Question: Today I was trying to implement an in-app purchase to my app. I was trying to follow the tutorial from google and it was going fine. In the meantime I was updating some of the SDK's. After all these something somewhere went wrong and all of my Java files gave errors regarding com.google.android.gms. Which was already working fine. I tried;
- - -
The error is something like: cannot resolve symbol xxx (adrequest, adview etc)
Lastly, I am using Android Studio 1.2.0 and my dependencies looks like;
'''
dependencies {
compile project(':baseGameUtil')
compile 'com.android.support:support-v4:21.0.3'
compile 'com.google.android.gms:play-services:+'
}
'''
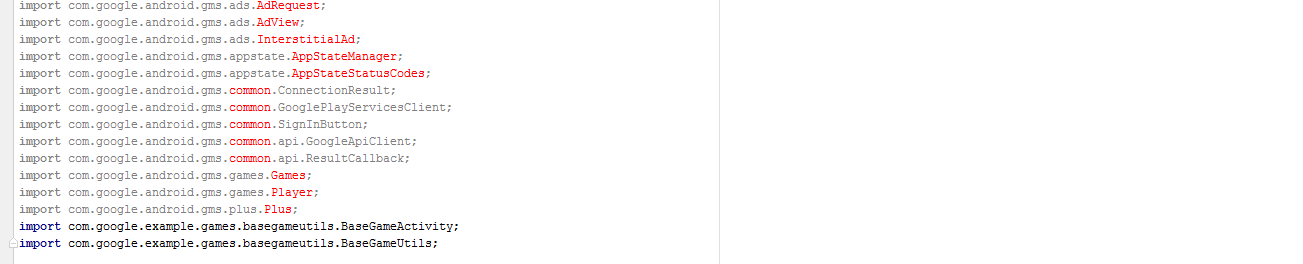
Answer: I solved this by basically moving my project to a different location and changing GooglePlayServicesClient with GoogleApiClient wherever possible. Now it compiles and works fine, hopefully this will help some other fella. Also this site kind of explains how to update to the new GoogleApiClient.
<URL>